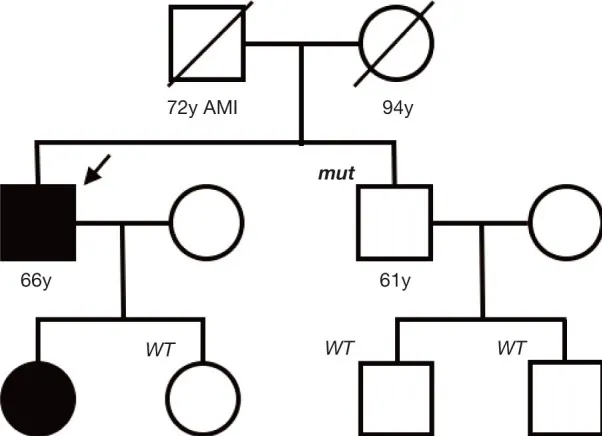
Family pedigree. Ages shown are those at which subjects took genetic testing. An arrow indicates the present case. AMI, acute myocardial infarction; mut, germline mutation of the fumarate hydratase gene; WT, wild type.
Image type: radiology (x_ray)